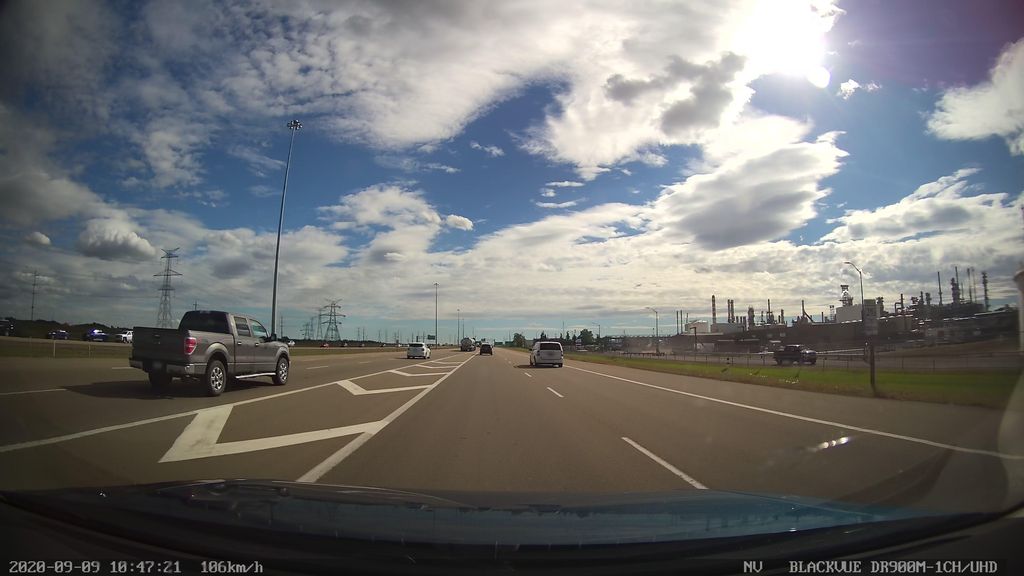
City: edmonton